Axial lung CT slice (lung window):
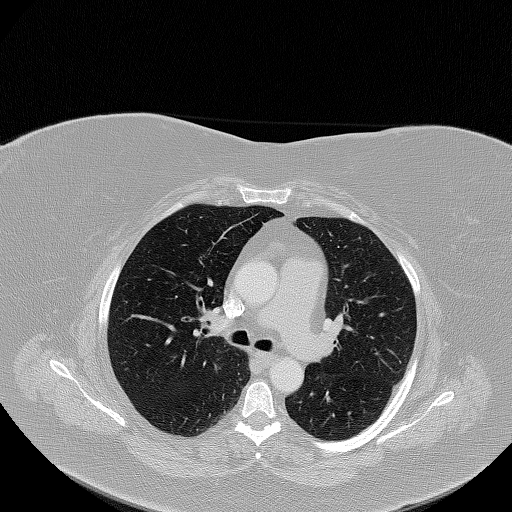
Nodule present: no